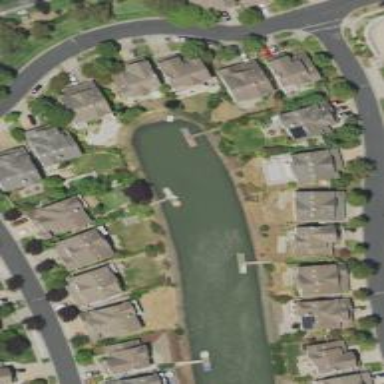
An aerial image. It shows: Dock by the waterway.